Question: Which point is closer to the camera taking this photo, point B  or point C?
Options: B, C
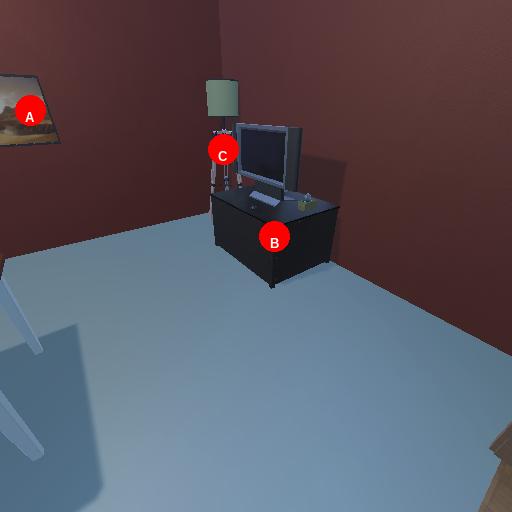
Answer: B